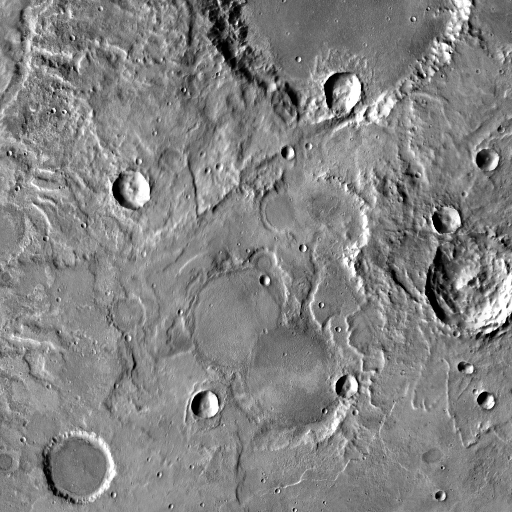
Crater classes present: Background, Other, Layered, Buried, Secondary